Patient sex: M
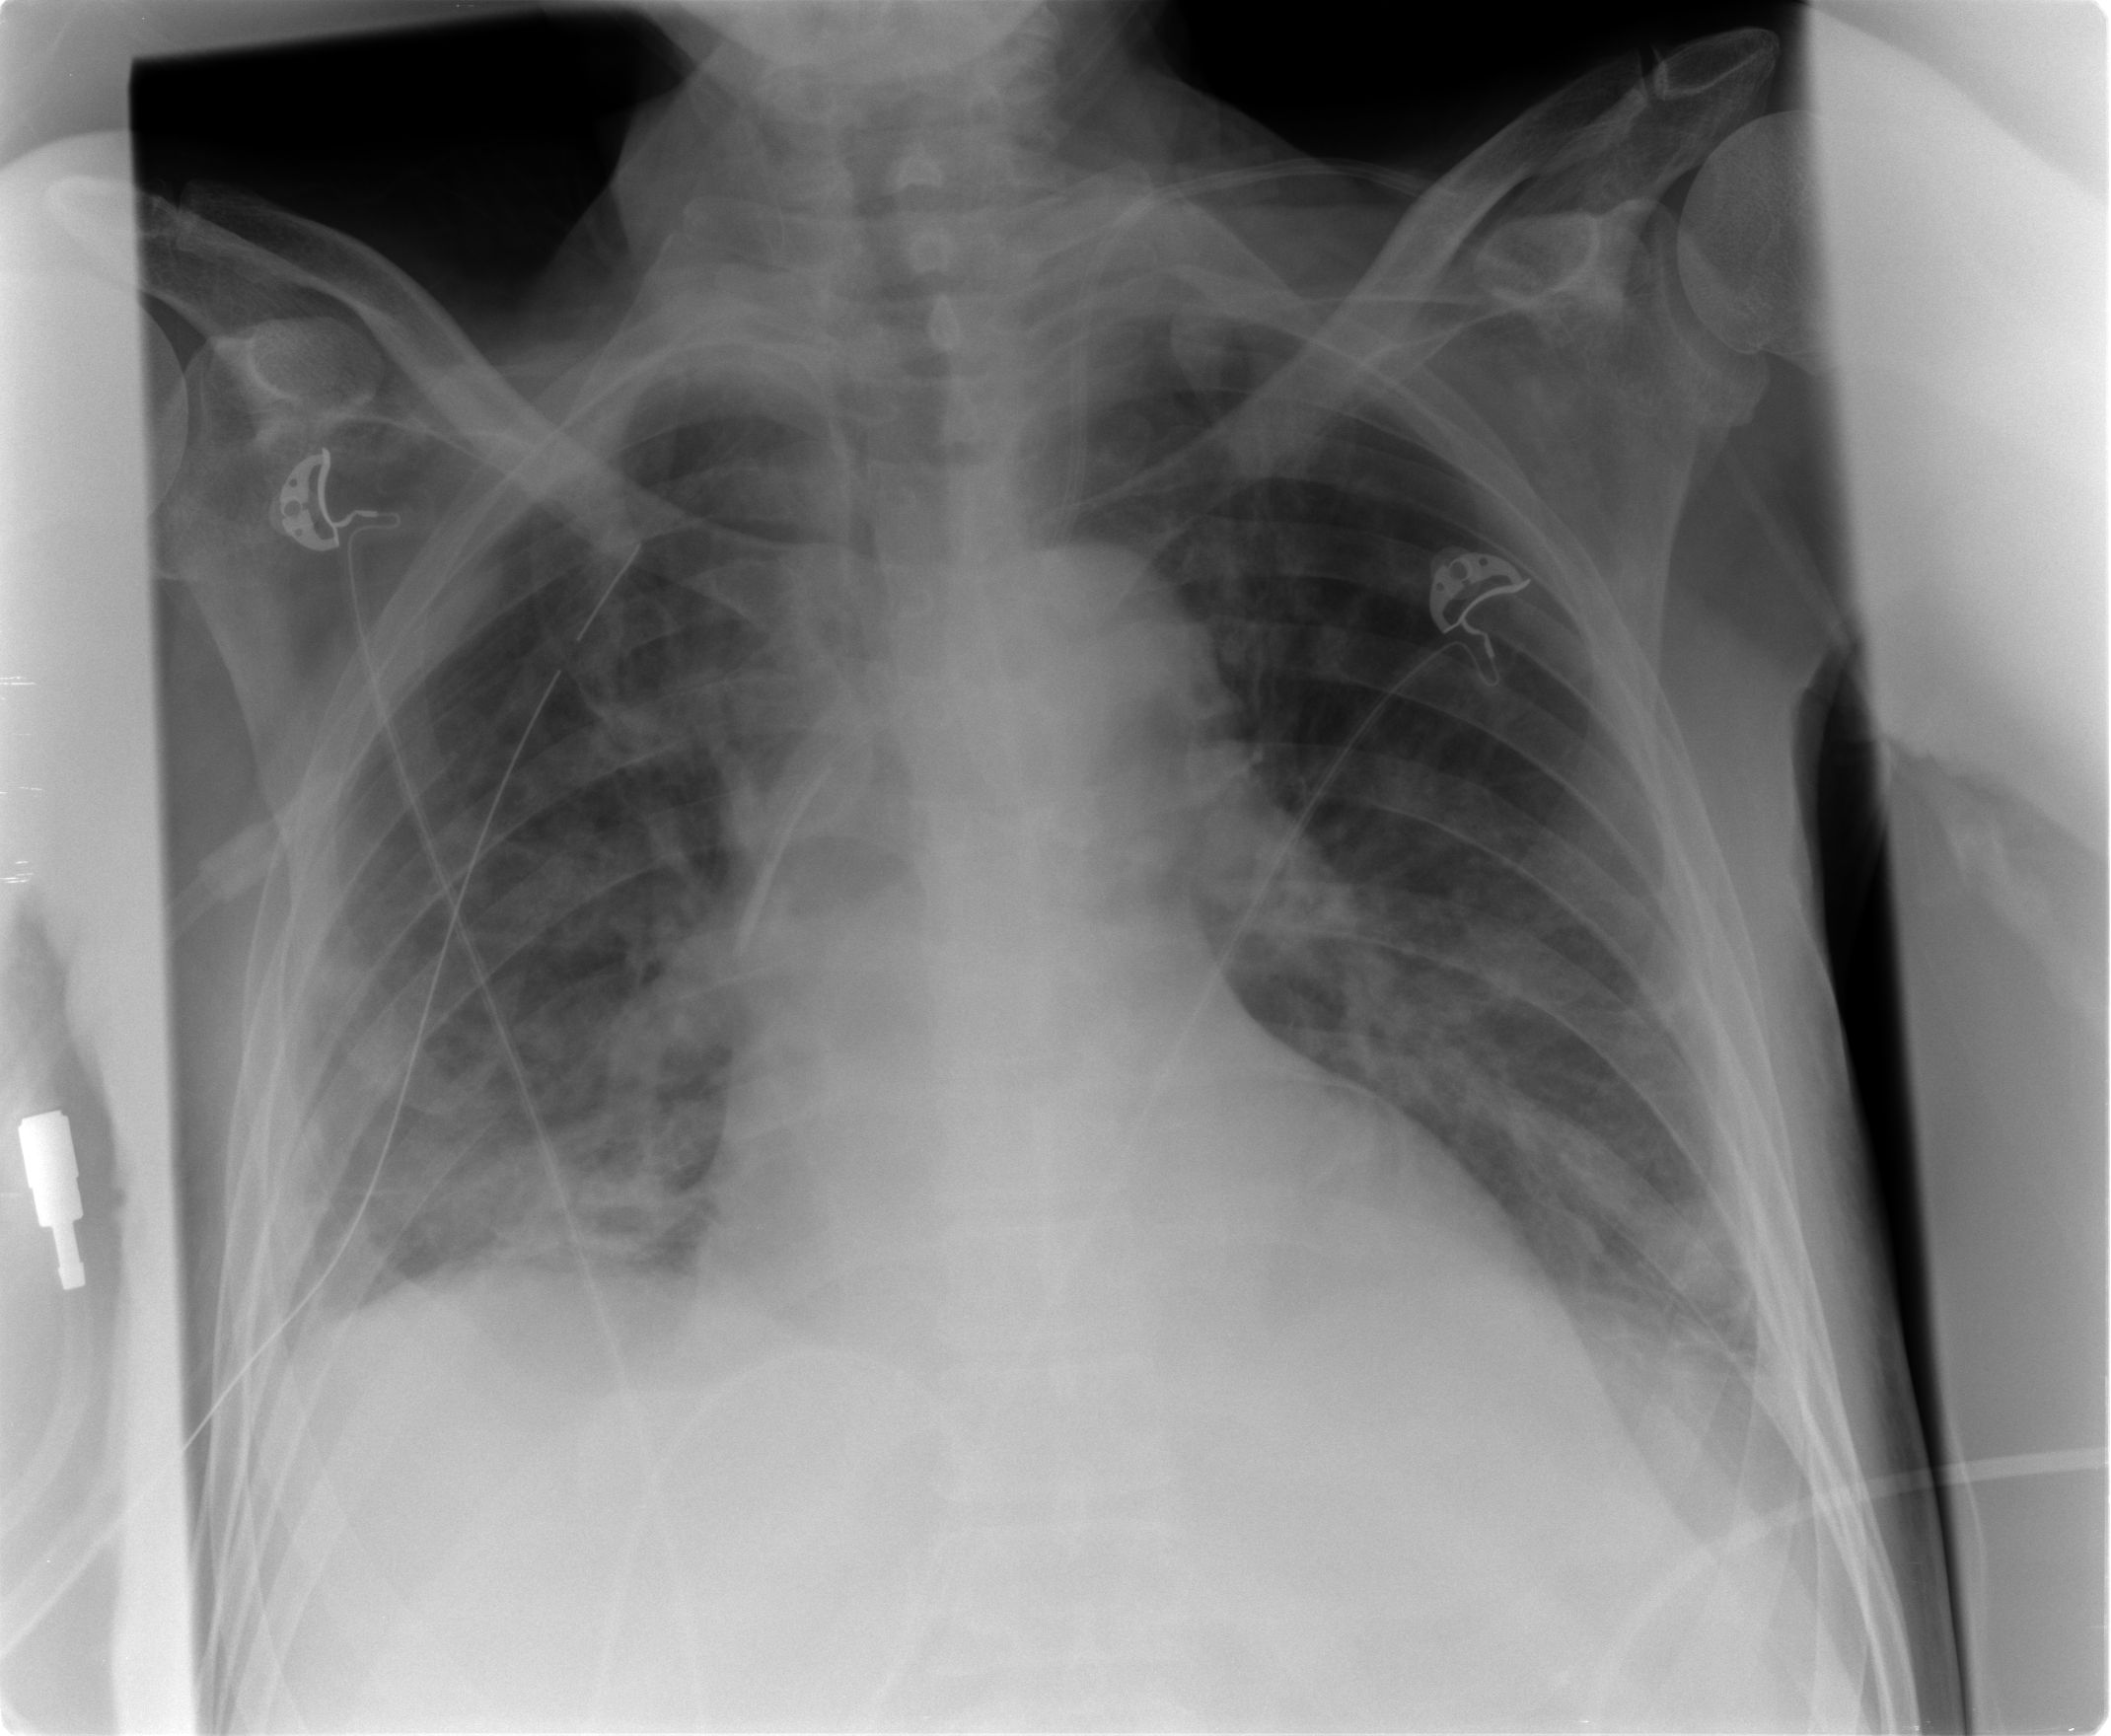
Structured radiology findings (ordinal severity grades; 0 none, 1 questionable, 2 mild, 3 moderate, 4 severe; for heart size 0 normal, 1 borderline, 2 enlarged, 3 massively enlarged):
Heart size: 0
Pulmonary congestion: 1
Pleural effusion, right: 2
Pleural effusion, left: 1
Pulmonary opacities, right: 2
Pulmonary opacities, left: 1
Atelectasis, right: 2
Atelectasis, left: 2